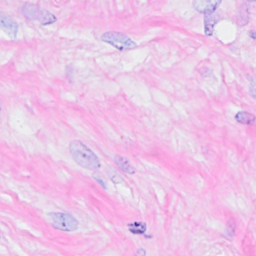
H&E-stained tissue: Breast